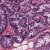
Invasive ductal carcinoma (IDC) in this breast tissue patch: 0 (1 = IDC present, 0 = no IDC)